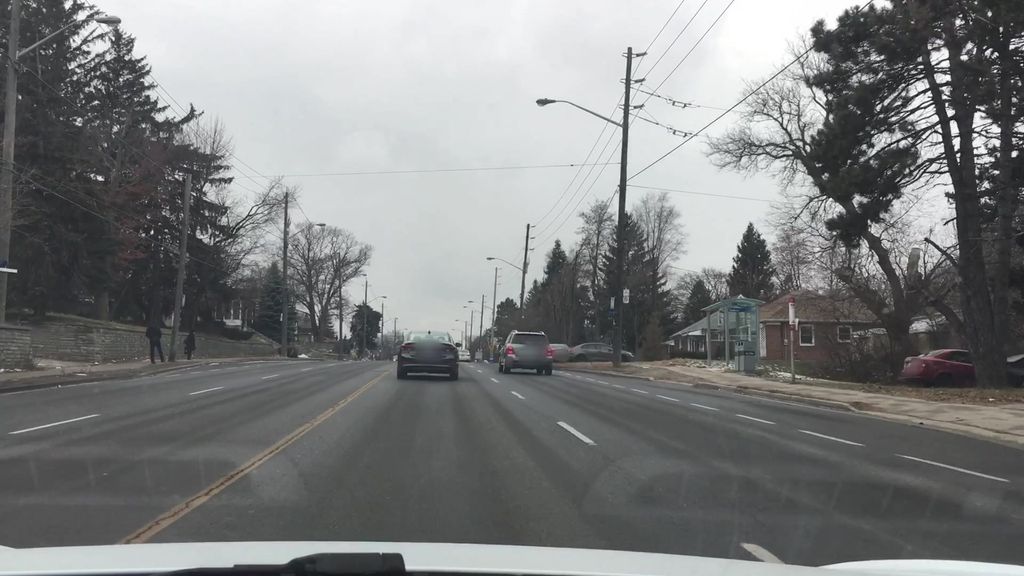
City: toronto